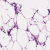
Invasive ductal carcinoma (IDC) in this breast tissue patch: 0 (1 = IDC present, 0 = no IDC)